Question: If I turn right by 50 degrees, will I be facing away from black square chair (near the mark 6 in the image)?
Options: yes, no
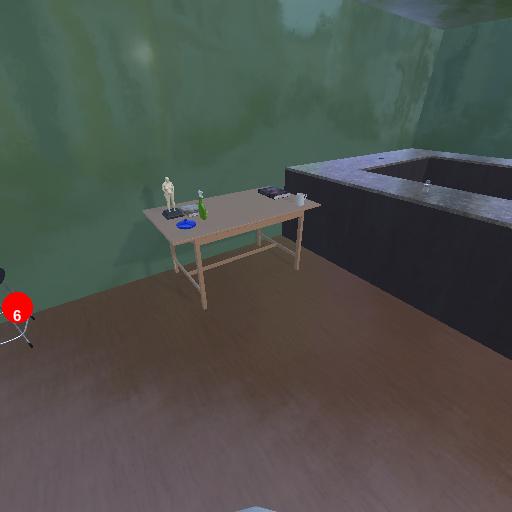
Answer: yes